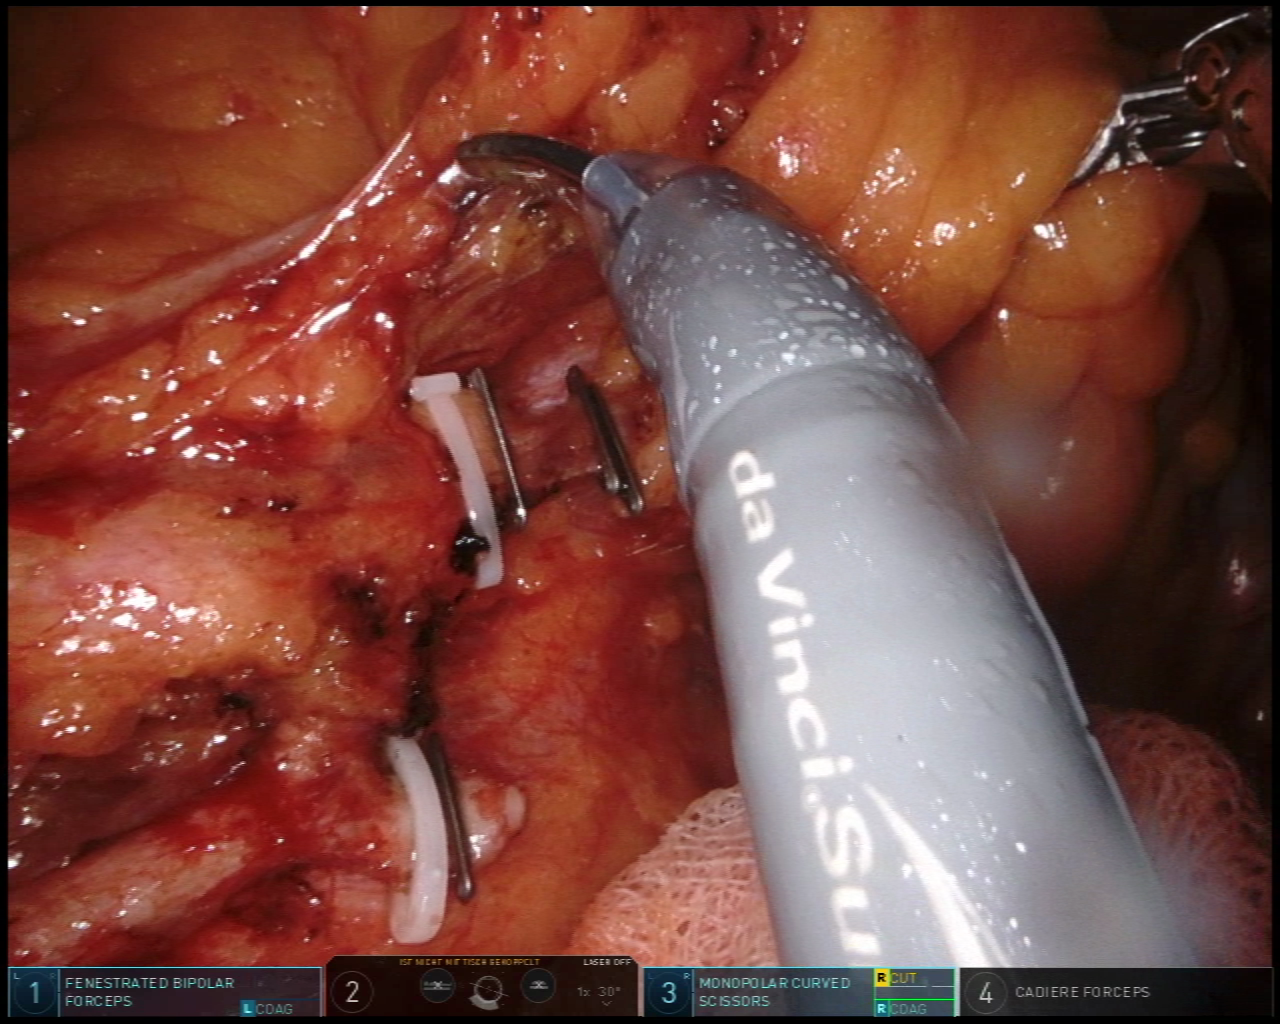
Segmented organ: ureter
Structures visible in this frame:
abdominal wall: no
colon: no
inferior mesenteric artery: no
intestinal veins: no
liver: no
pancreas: no
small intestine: no
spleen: no
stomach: no
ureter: yes
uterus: no
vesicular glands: no